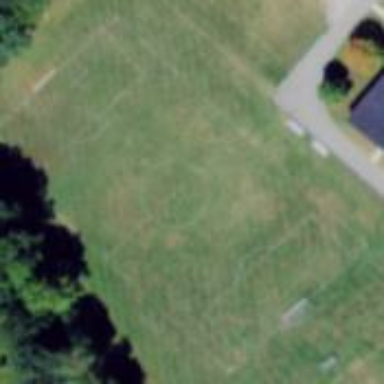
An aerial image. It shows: Soccer pitch for leisure land activities.